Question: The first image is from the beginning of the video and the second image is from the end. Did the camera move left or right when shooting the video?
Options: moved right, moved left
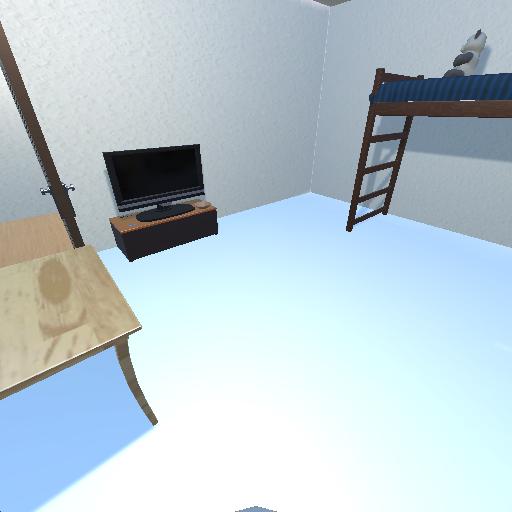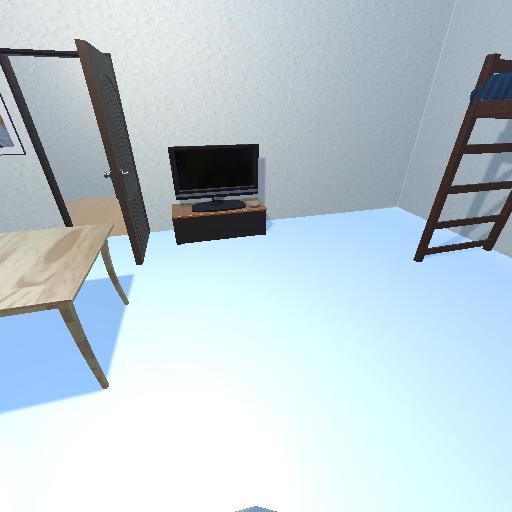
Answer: moved right